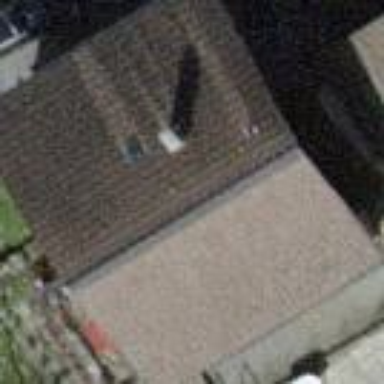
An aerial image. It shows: Detached building with gabled roof made of tiles. The roof is oriented across the building.